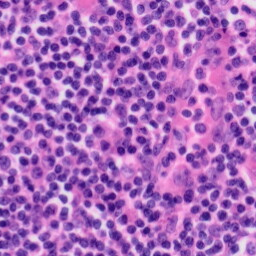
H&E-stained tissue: Tonsil